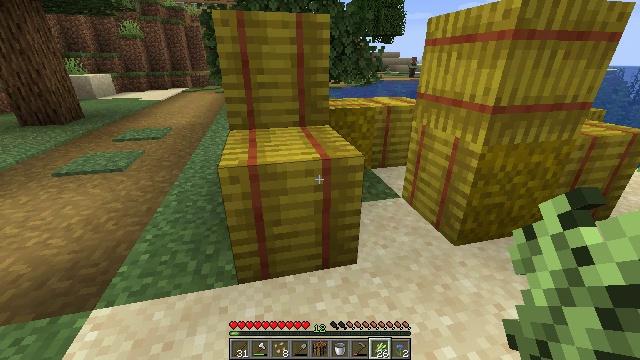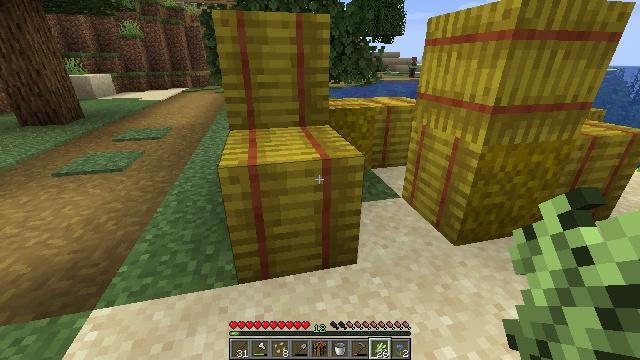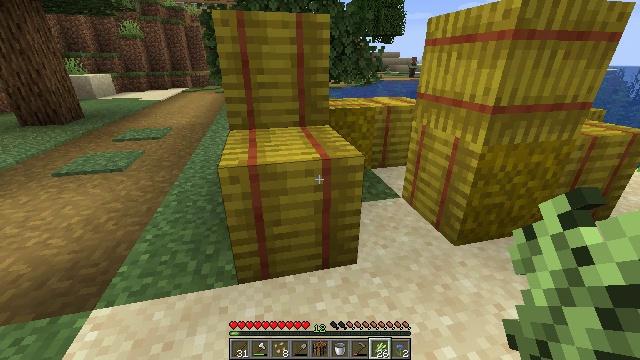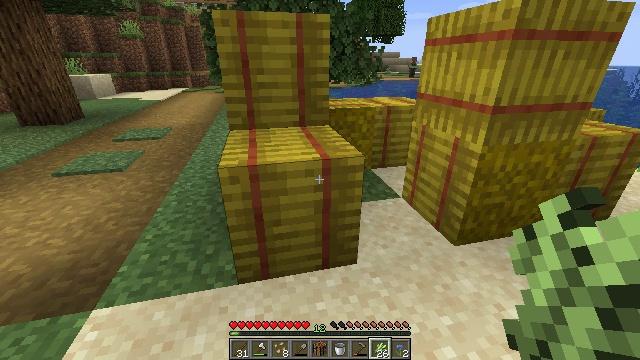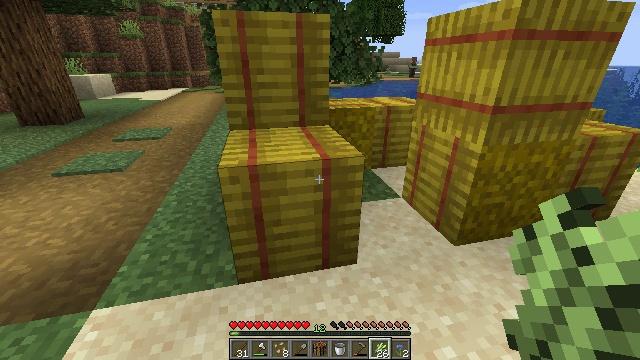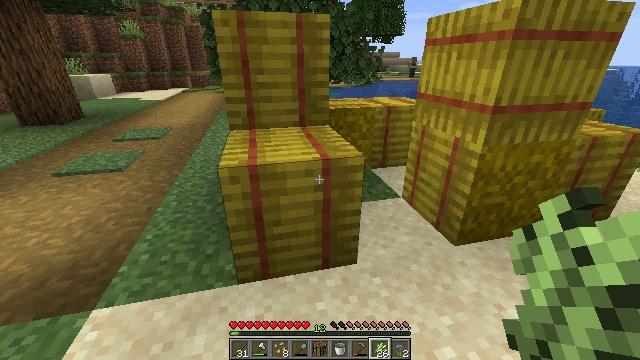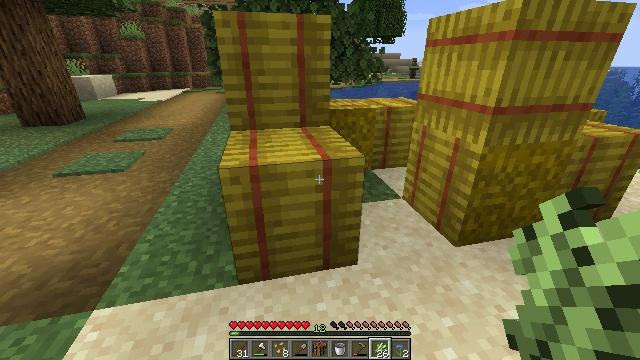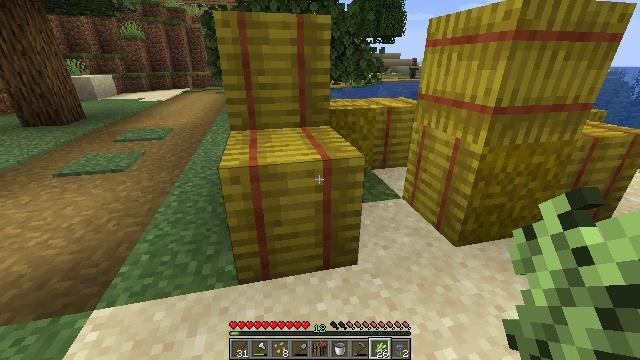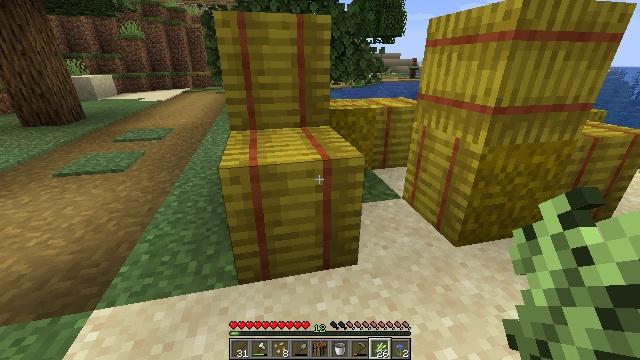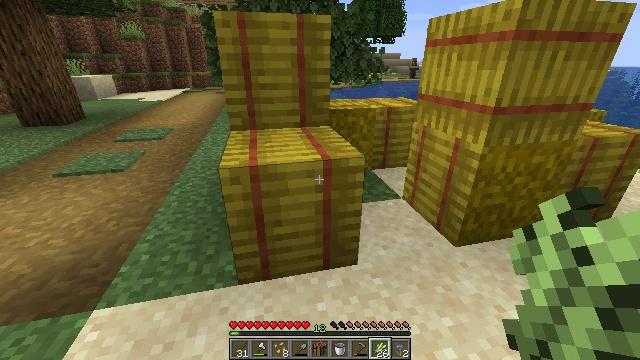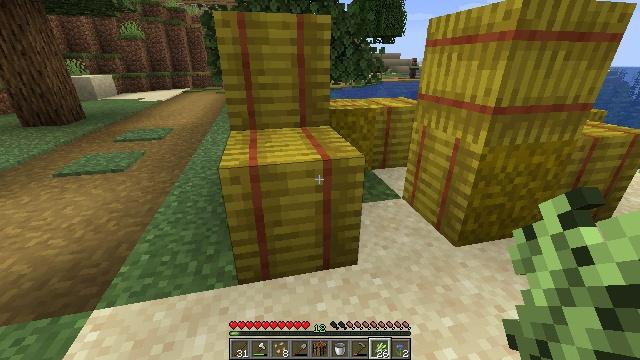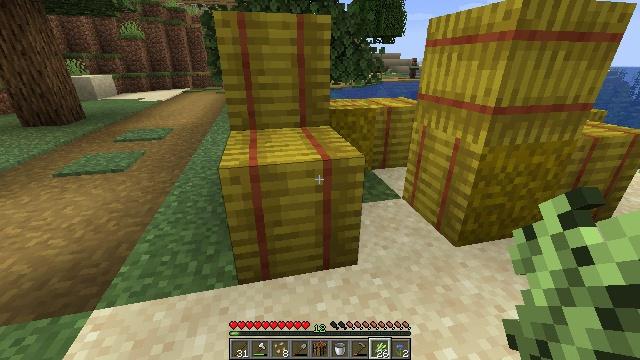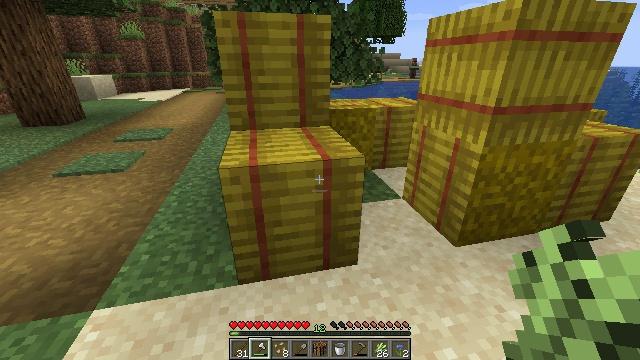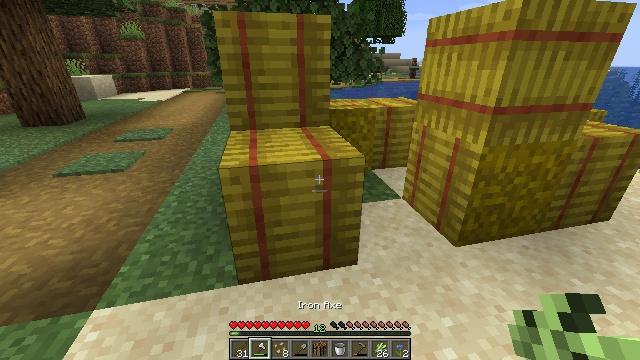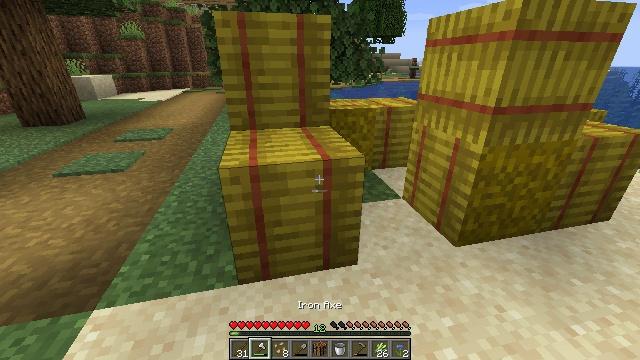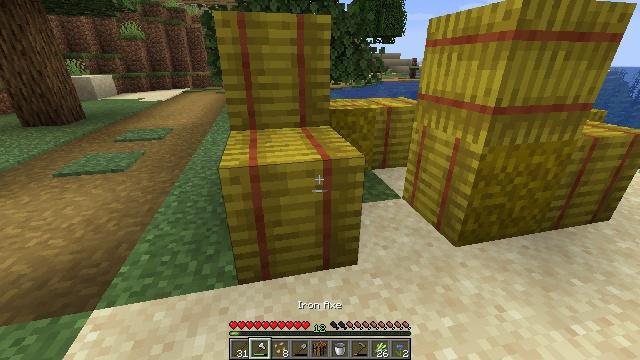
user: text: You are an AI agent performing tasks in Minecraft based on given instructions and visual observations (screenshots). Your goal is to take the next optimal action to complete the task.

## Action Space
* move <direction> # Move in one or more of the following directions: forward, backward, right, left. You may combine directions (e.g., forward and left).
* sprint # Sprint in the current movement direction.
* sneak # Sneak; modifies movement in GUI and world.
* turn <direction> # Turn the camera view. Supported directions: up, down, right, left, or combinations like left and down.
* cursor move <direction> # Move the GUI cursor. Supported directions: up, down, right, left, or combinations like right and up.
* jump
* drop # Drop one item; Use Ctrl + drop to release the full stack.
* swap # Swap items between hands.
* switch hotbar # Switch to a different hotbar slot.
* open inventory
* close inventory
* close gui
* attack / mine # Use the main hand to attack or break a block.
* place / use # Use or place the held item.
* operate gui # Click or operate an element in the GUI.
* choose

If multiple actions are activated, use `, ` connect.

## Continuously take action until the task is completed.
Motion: motion action
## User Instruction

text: Collect a hay block for crafting.
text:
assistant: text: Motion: no_op
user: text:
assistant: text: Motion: no_op
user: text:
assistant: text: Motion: no_op
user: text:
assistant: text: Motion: no_op
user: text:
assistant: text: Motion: no_op
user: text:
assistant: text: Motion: no_op
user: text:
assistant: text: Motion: no_op
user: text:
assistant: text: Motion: no_op
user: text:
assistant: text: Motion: no_op
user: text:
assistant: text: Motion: no_op
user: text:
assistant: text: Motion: no_op
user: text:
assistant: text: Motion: switch to hotbar 2
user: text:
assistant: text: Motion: switch to hotbar 2
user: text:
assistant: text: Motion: no_op
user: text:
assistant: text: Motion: no_op
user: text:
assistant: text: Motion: no_op
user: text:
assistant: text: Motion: no_op
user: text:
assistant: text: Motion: no_op
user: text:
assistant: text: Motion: no_op
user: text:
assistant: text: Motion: no_op
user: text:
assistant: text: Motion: turn up
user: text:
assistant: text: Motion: no_op
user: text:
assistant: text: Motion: no_op
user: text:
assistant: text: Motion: no_op
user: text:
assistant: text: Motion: no_op
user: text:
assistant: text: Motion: no_op
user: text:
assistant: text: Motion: no_op
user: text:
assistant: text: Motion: attack / mine
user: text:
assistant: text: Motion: attack / mine
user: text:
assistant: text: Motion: attack / mine